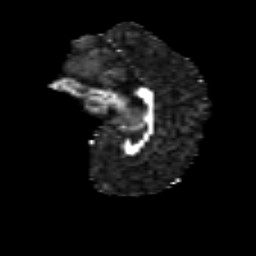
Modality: FA
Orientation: sagittal
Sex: male
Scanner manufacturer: siemens
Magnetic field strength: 3 T
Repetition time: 5 s
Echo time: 0.071 s